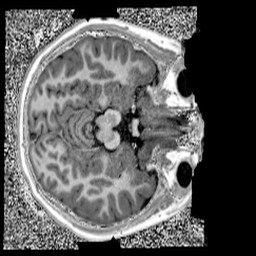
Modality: UNIT1
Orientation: axial
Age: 9
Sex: female
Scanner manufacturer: siemens
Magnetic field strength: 3 T
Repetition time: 4 s
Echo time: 0.00303 s